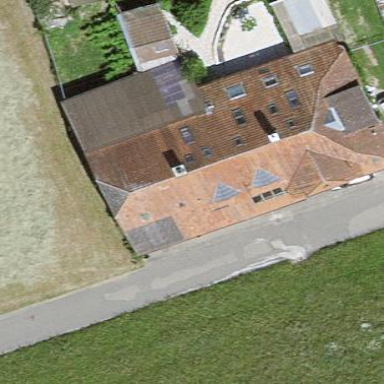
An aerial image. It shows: Farm building.